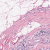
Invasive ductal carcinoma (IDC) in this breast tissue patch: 0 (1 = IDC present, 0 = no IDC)